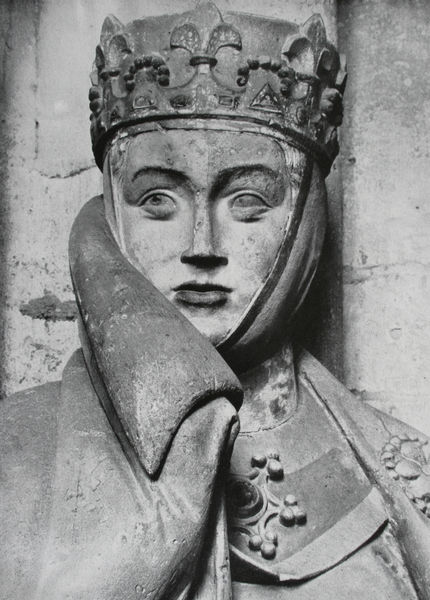
Titel: Westchor, Uta
Standort: Naumburg (Saale)
Institution: Dom
Schlagwörter: hand, kopf, schatten, weiß, frau, grau, kleid, licht, marmor, mund, nase, schmuck, schwarz, stirn, säule, blick, dame, schleier, tuch, haube, ornament, jung, wand, architektur, augen, gesicht, kragen, mensch, stein, trauer, portrait, porträt, kirche, figur, gewand, mantel, adel, brosche, diadem, kinn, krone, lippen, skulptur, statue, crown, hat, white, black, collar, face, gray, grey, nose, wall, woman, kopftuch, detail, ernst, brauen, büste, picture, bildhauerei, plastik, steinmetz, foto, fotografie, photographie, nische, stern, dom, schönheit, schwarzweiß, lilie, pupille, photo, amulett, sandstein, stone, mittelalter, head, eyes, adlige, elisabeth, herrscherin, königin, heilige, lilien, verhüllt, black and white, coat, mouth, jacket, necklace, sculpture, schließe, gemeißelt, cape, protrait, stifter, medieval, lips, iris, naumburg, verwittert, bamberg, photograph, magdeburg, halbplastik, tränensack, könig, stifterfigur, ute, uta, bilnd, queen, hoher kragen, romanesque, prinzessin, spast, ekkehard, steinplastik, magdebrug, ura, elisabth, medalion, heilig, kontrast, denkmal, medalian, eyeball, fleur-de-lei, struktur, linsen